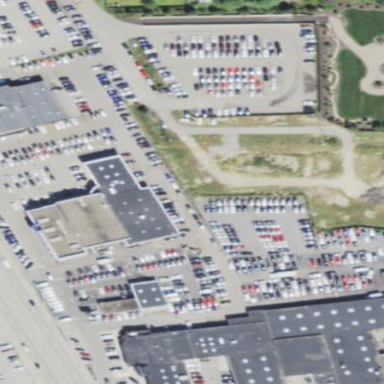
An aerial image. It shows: Commercial building with car shop.